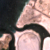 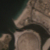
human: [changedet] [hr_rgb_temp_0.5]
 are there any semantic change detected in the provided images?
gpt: Nothing has changed.